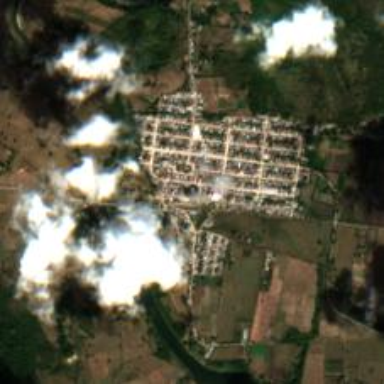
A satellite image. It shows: Town.